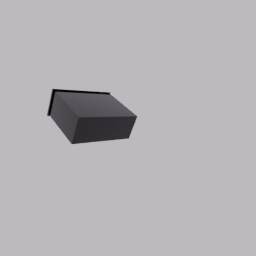
Label: appliances